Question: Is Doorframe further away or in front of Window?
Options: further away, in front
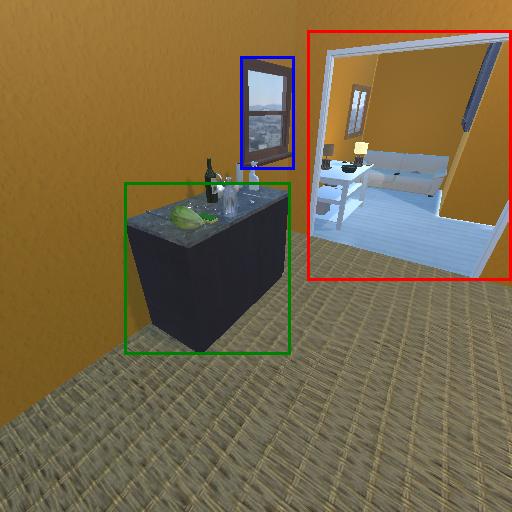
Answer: further away